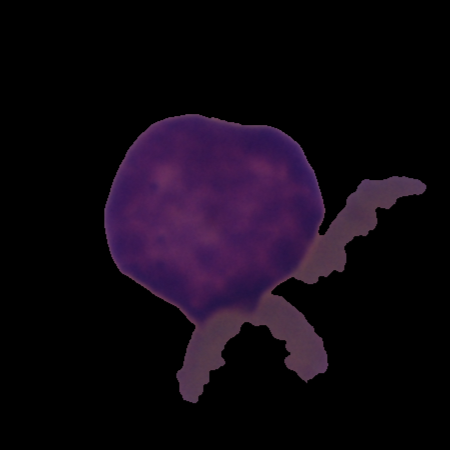
Label: cancer